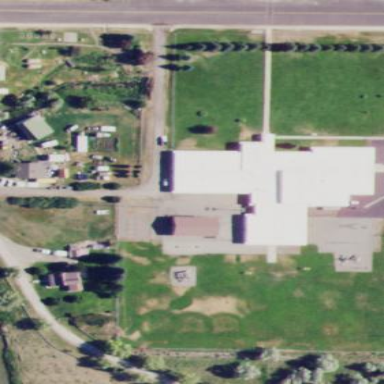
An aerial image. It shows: School.